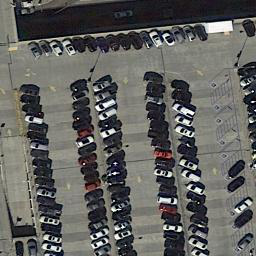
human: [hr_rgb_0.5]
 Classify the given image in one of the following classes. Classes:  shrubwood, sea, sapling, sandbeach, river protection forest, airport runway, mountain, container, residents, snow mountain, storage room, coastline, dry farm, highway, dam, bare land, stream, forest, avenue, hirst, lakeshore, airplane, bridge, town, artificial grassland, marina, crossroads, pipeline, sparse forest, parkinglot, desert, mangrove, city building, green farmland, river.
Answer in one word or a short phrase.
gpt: parkinglot